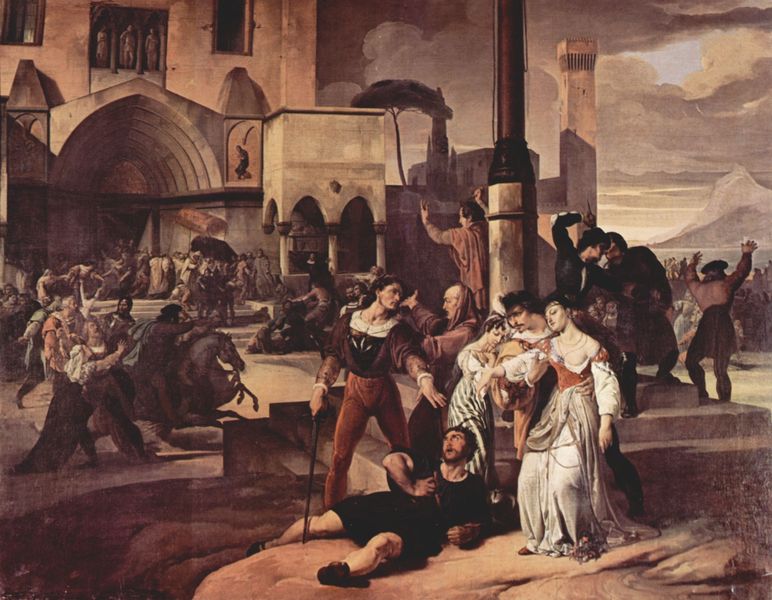
Titel: Gemäldeserie "Sizilianische Abende", Szene 1
Künstler: Francesco Hayez
Standort: Milano
Institution: (Privatsammlung)
Schlagwörter: baum, berg, blau, dunkel, felsen, gemälde, himmel, kampf, mann, meer, schatten, weiß, wolken, frauen, menschen, see, stadt, braun, damen, fenster, frau, grau, hut, kleid, licht, männer, nacht, orange, pfeiler, schwarz, szene, säule, säulen, tür, gebäude, haus, rot, schloss, wolke, beige, hose, architektur, arme, falten, geschichte, stein, tod, tot, tragen, öl, hügel, kirche, rauch, sonne, boden, figur, gewand, kind, theater, gotik, rosa, kamin, pferd, pferde, reiter, schornstein, stock, turm, skulptur, farbig, liegen, bogen, fassade, berge, farben, fabrik, platz, figuren, schlacht, treppe, unruhe, stufe, stufen, liegend, tor, bögen, eingang, palast, aufruhr, revolution, schwert, streit, säbel, waffen, verletzte, leinwand, menschenmenge, arkaden, kathedrale, sonntag, portal, prediger, bustier, skulpturen, sterben, hilfe, krieger, romanik, duell, pinie, ohnmacht, gefallen, schirmpinie, archivolte, wolkenlücke, rufen, tympanon, tum, pranger, schirmakazie, liegend#